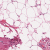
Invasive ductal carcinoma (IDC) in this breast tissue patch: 0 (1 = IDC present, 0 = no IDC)